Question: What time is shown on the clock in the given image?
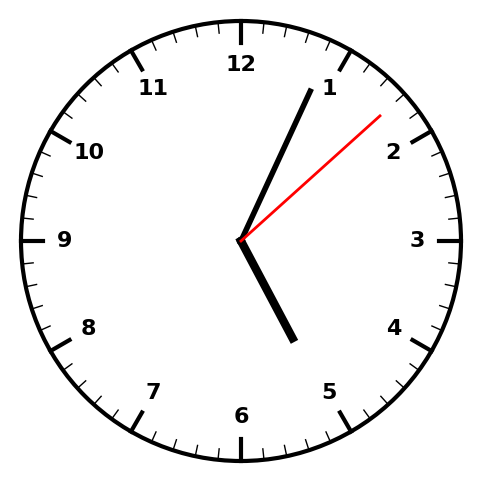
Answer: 05:04:08